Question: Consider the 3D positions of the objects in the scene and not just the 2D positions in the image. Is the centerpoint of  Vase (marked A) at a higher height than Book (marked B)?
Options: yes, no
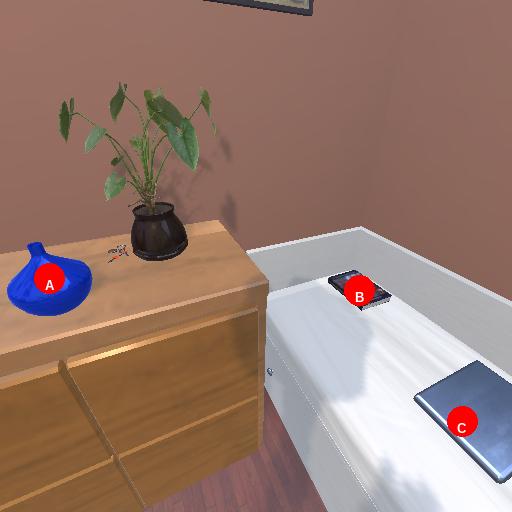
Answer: yes